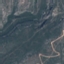
Land use / land cover: HerbaceousVegetation